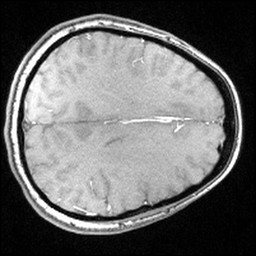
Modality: angio
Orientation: axial
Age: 27
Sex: female
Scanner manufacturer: siemens
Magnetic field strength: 3 T
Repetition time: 0.025 s
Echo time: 0.00334 s